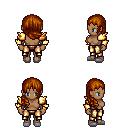
a pixel art fantasy rpg character, female body template, human, dark skin, gold arm armor, gold greaves, brunette right-swept hairstyle, white slippers, four views (front, back, left, right), 2x2 character sprite sheet, small pixel art, hard edges, no anti-aliasing